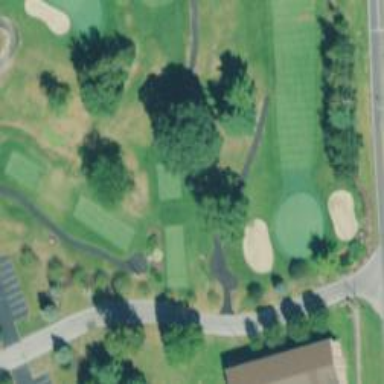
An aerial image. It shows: Path for golf carts.